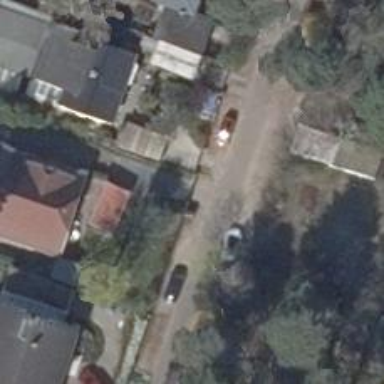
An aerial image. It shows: Driveway.